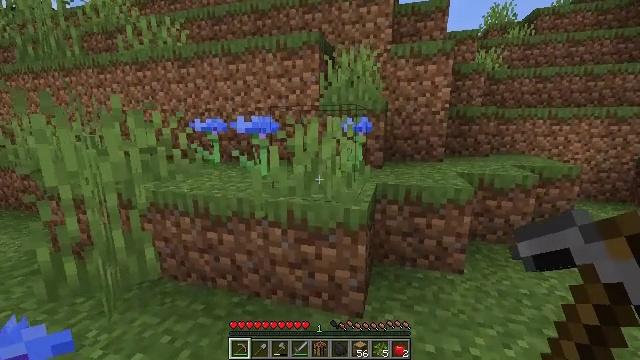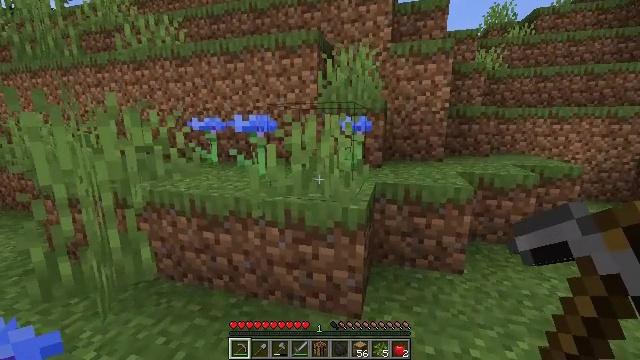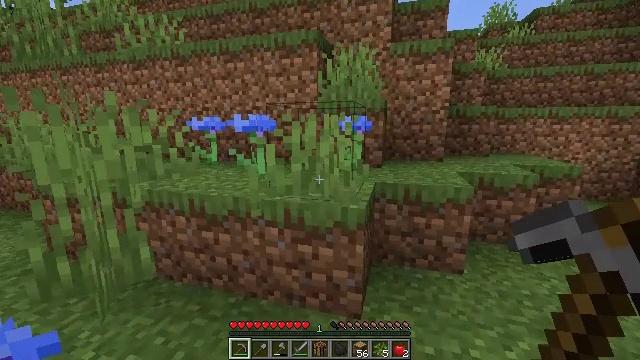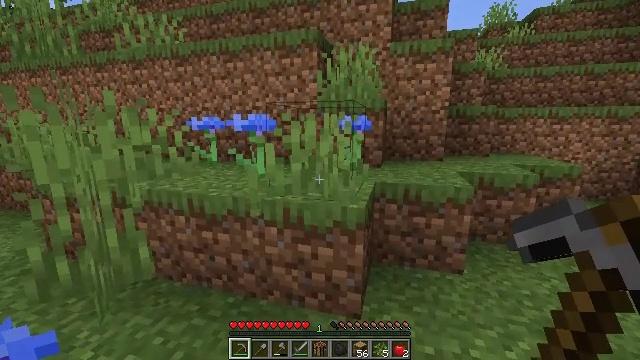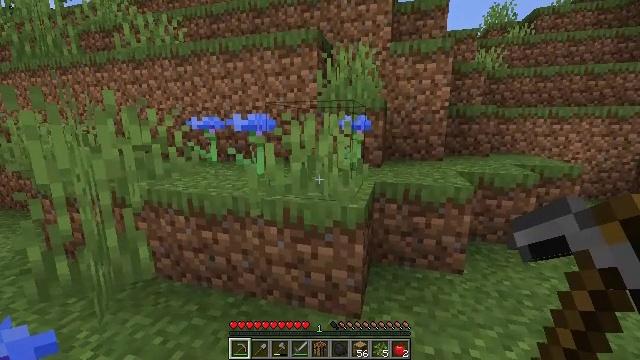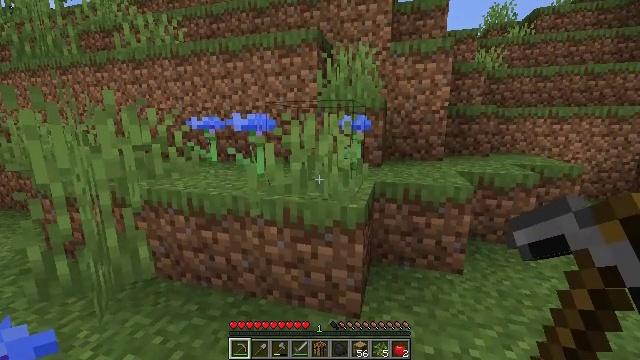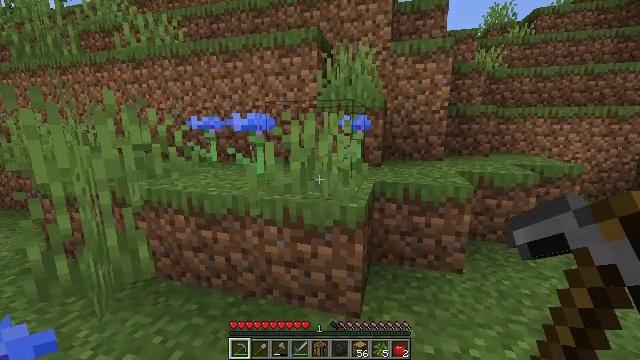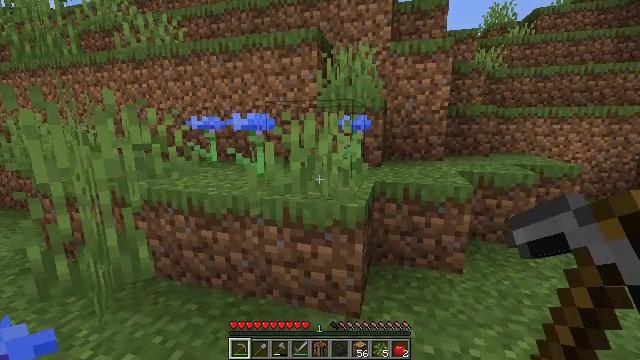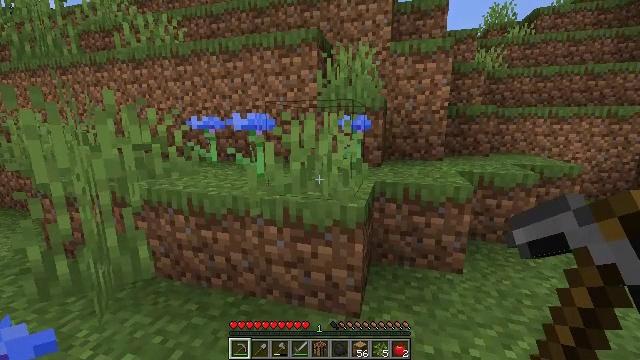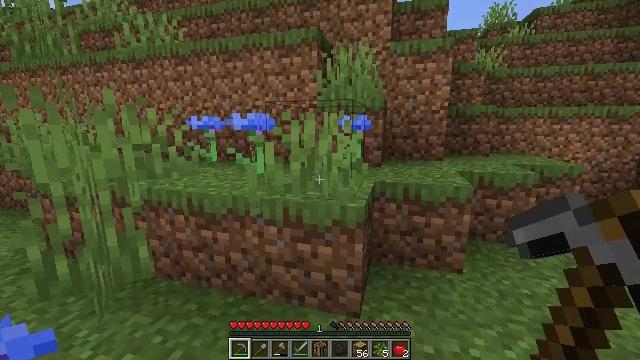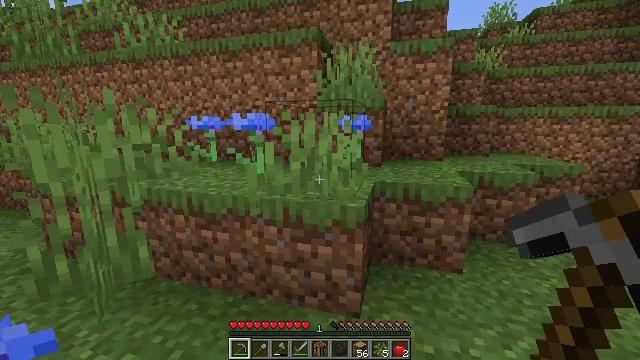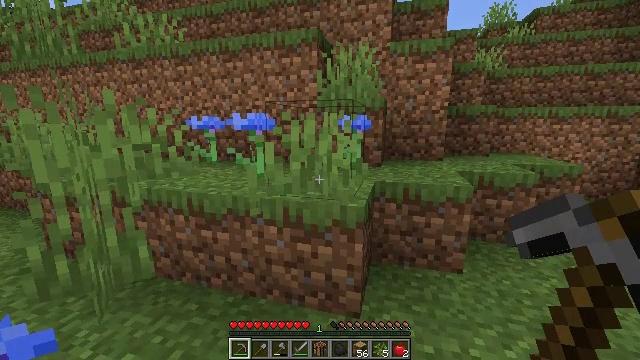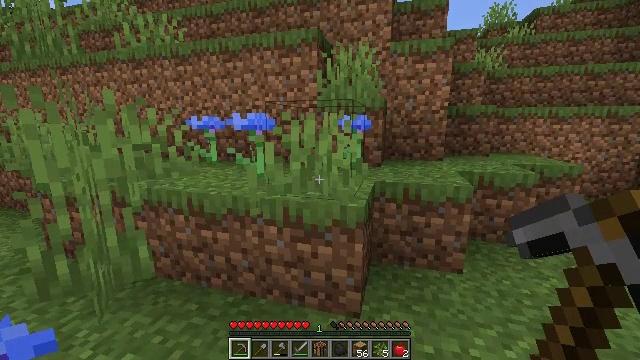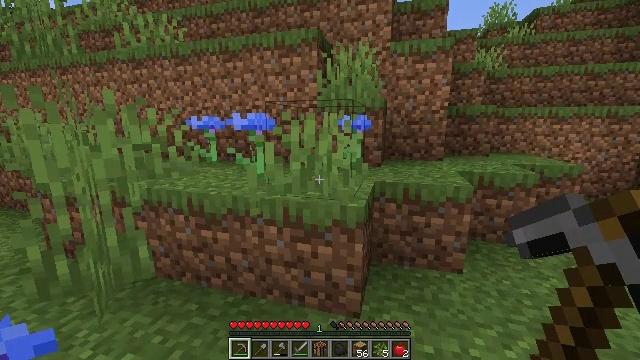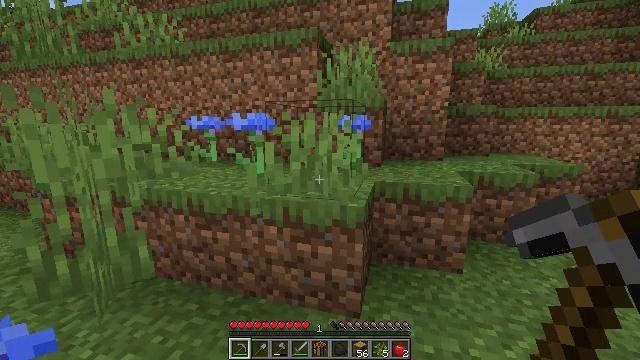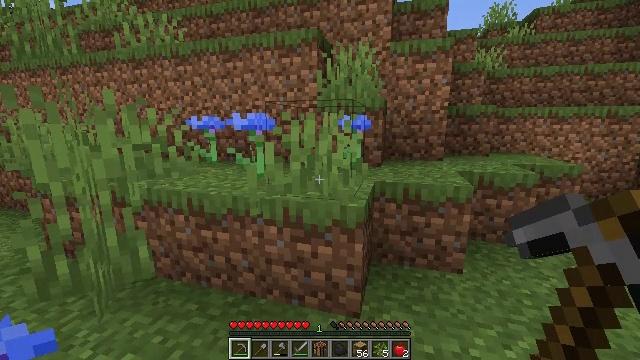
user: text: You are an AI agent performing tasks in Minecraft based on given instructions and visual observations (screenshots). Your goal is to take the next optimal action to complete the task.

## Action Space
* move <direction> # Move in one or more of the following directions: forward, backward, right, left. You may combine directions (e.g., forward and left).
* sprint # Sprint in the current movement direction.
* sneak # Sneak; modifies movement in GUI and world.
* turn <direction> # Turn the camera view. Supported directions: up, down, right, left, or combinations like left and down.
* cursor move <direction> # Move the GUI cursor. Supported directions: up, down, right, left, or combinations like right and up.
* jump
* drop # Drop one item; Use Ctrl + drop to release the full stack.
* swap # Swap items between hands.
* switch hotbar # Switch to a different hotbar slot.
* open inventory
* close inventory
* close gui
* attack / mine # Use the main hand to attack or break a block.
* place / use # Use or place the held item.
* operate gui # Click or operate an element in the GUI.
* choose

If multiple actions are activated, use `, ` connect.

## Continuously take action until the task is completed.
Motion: motion action
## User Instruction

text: Collect a hay block for crafting.
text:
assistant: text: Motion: no_op
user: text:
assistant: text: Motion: no_op
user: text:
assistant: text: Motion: no_op
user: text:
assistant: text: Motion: no_op
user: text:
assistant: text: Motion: no_op
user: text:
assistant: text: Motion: no_op
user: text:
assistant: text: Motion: no_op
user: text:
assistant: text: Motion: no_op
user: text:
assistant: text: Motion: no_op
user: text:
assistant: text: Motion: no_op
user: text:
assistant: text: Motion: no_op
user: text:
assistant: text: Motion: no_op
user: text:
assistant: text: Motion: no_op
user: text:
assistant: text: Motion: no_op
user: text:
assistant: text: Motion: no_op
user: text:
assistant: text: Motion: no_op
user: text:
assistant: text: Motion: no_op
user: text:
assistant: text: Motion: no_op
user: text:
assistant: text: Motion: no_op
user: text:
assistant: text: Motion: no_op
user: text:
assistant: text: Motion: no_op
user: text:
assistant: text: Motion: no_op
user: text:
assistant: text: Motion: no_op
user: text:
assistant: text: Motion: no_op
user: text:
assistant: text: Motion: no_op
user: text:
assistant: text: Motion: no_op
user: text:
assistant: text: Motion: no_op
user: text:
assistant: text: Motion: no_op
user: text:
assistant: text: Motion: no_op
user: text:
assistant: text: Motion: no_op